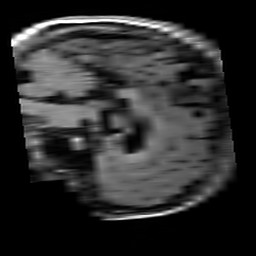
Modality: T1w
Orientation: sagittal
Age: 22
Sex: female
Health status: healthy
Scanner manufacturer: siemens
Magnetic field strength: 3 T
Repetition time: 4.1 s
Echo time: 0.0085 s